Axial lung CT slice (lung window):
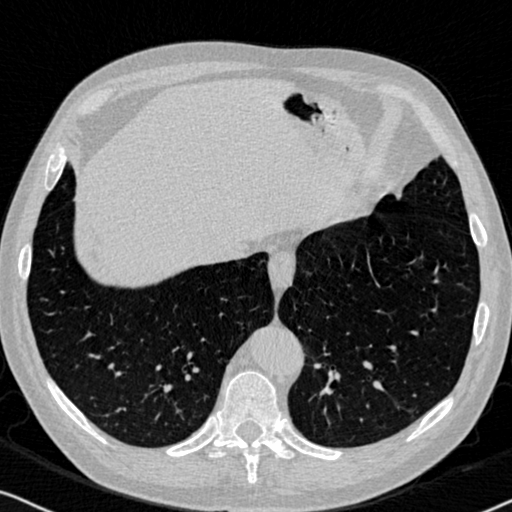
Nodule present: no